Interaction volume radius: 10 \u00c5
Interaction volume height: 25 \u00c5
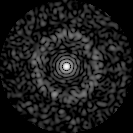
Disorder parameter: 0.8297